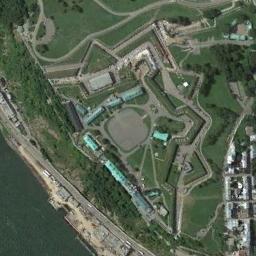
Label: palace